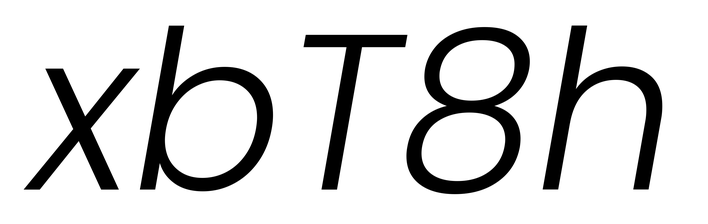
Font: Poppins-LightItalic